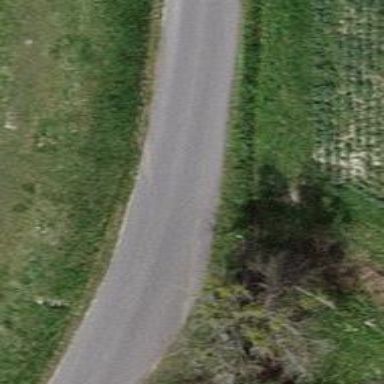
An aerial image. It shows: Unclassified road with asphalt surface.